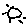
Label: sun